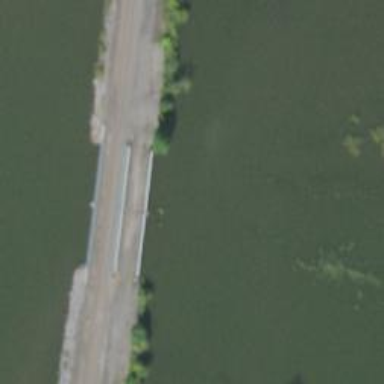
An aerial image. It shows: Bridge over railway line.